Question: Im very new to Ajax and Jquery and learning through SO and online tutorials so please keep in mind im a rookie should you read and be kind enough to answer my post.
I have managed to create the following which is a form that displays a message on submit. If form was successfully submitted a message is displayed without page refreshing as you can see in image below:

'''
<form name="message-form" action="" id="contact-form" method"post">
Message<br /> <input type="text" name="msg" value="" /><br />
<input type="submit" value="Contact Us" name="contact" class="buttono" />
</form>
<div class="form-feedback" style="display:none">
Thank You We will Get Back to you
</div>
<div class="form-feedback" style="display:none">
Ooops....Something Went Wrong
</div>
<div>
'''
'''
$(function(){
$("#contact-form").submit(function(e){
e.preventDefault();
$form = $(this);
$.post(document.location.url, $(this).serialize(), function(data){
$feedback = $("<div>").html(data).find(".form-feedback").hide();
$form.prepend($feedback)[0].reset();
$feedback.fadeIn(1500)
})
});
})
'''
Retrieve the value from text field message and assign it to php variable
When I try to retrieve the value of message with the following code, nothing happens:
'''
<?php
if(isset($_POST['contact'])){
$message = $_POST['msg'];
echo $message;
}
?>
'''
Im very new to Ajax so I guess I am doing something wrong here, unfortunately I dont know where I am going wrong so I am hoping someone can put me on the right path here.
Thanks in advance
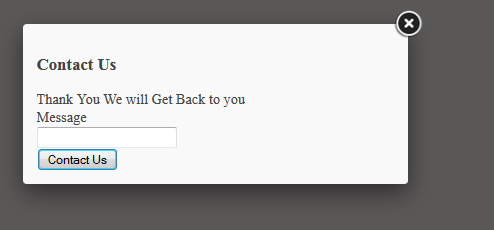
Answer: Hanoncs suggestion will work, but keeping things only browser side (by displaying the message only from form to div), will always give the user the impression that message is send (processed) server-side, while it is not always the case, one would make php return it before displaying it with javascript. So here is another approach I suggest:
First, Make a Sending a POST HTTP Request to the same current page contardicts somehow the purpose of AJAX. The HTTP Response will contain all the page ( the HTML rendred by PHP, the embeded HTML used for templating, and maybe the script if it is not joined in a script tag). Instead, I suggest you create a small separate php file that is responsible for rendereing only the needed markup. And so, instead of using '$.post(document.location.url..', one would use '$.post('pathToSmallPHPFile'..'
Second, let jQuery AJAX functions accept callbacks or use promises. I suggest you carefully read the following <URL>